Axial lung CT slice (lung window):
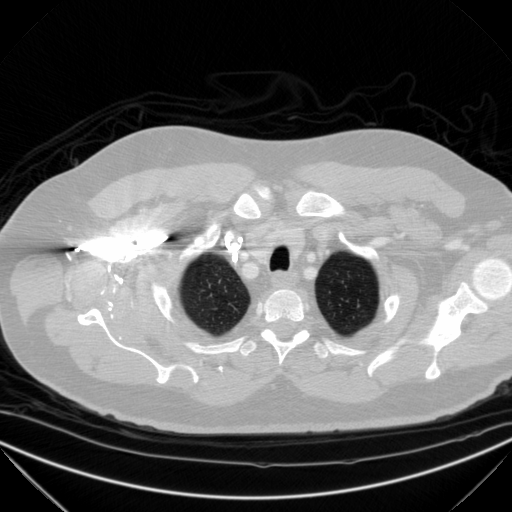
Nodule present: no